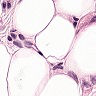
Metastatic tissue present: yes